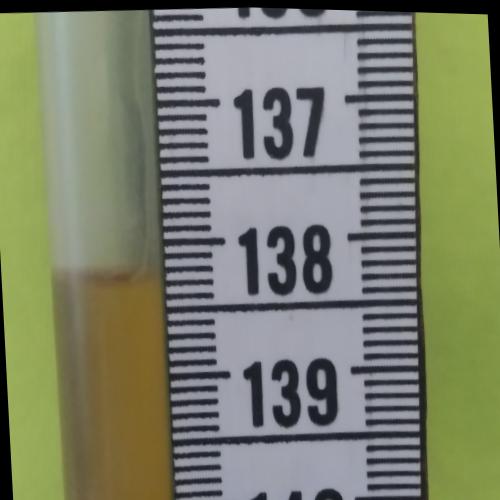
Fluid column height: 138.2 cm